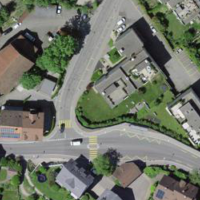
EUNIS habitat code: 55
Species observed at this site:
Poecile palustris
Lysimachia nummularia
Parus major
Erithacus rubecula
Pica pica
Fringilla coelebs
Passer domesticus
Turdus merula